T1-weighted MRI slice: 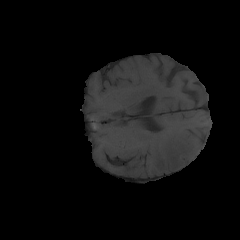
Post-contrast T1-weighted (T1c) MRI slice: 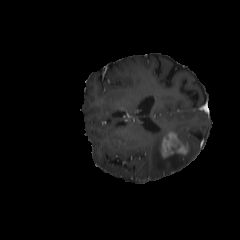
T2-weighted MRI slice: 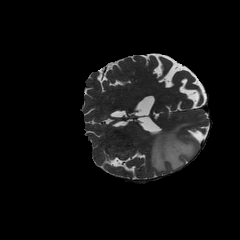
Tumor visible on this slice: yes